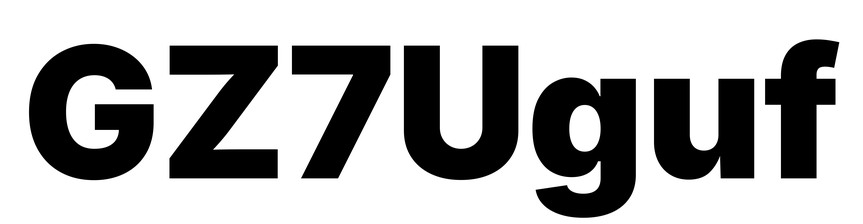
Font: Inter_Black